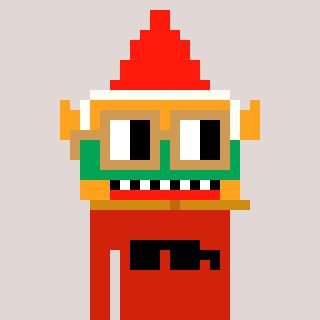
a pixel art character with square brown glasses, a gnome-shaped head and a red-colored body on a warm background